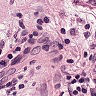
Metastatic tissue present: yes